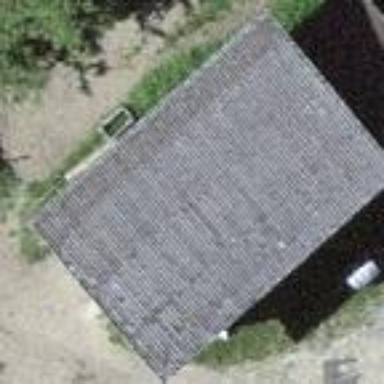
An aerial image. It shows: Rural barn.